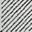
Piece: xx